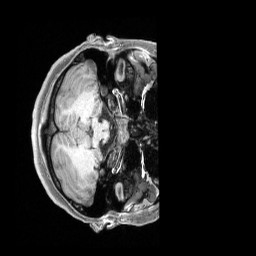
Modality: T1w
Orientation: axial
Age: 19
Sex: female
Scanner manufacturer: siemens
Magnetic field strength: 3 T
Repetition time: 2.3 s
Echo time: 0.00228 s